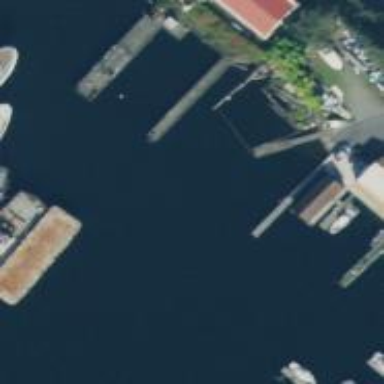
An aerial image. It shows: Man-made pier.